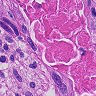
Metastatic tissue present: yes